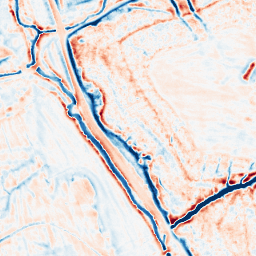
Category: edge_preserving
Decomposition family: bilateral
Decomposition parameters: d: 15
sigma_color: 75
sigma_space: 150
Upsampling method: bilinear
Upsampling parameters: scale: 8
Upsampling scale: 8